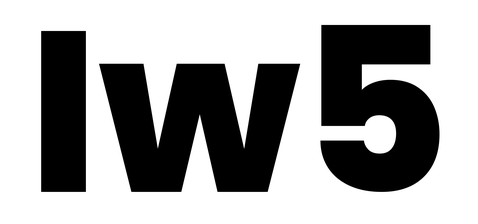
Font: Poppins-ExtraBold